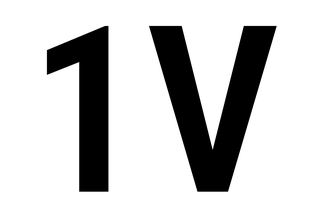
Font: Roboto_Condensed_SemiBold